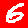
Digit: 6